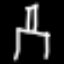
Label: chair